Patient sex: F
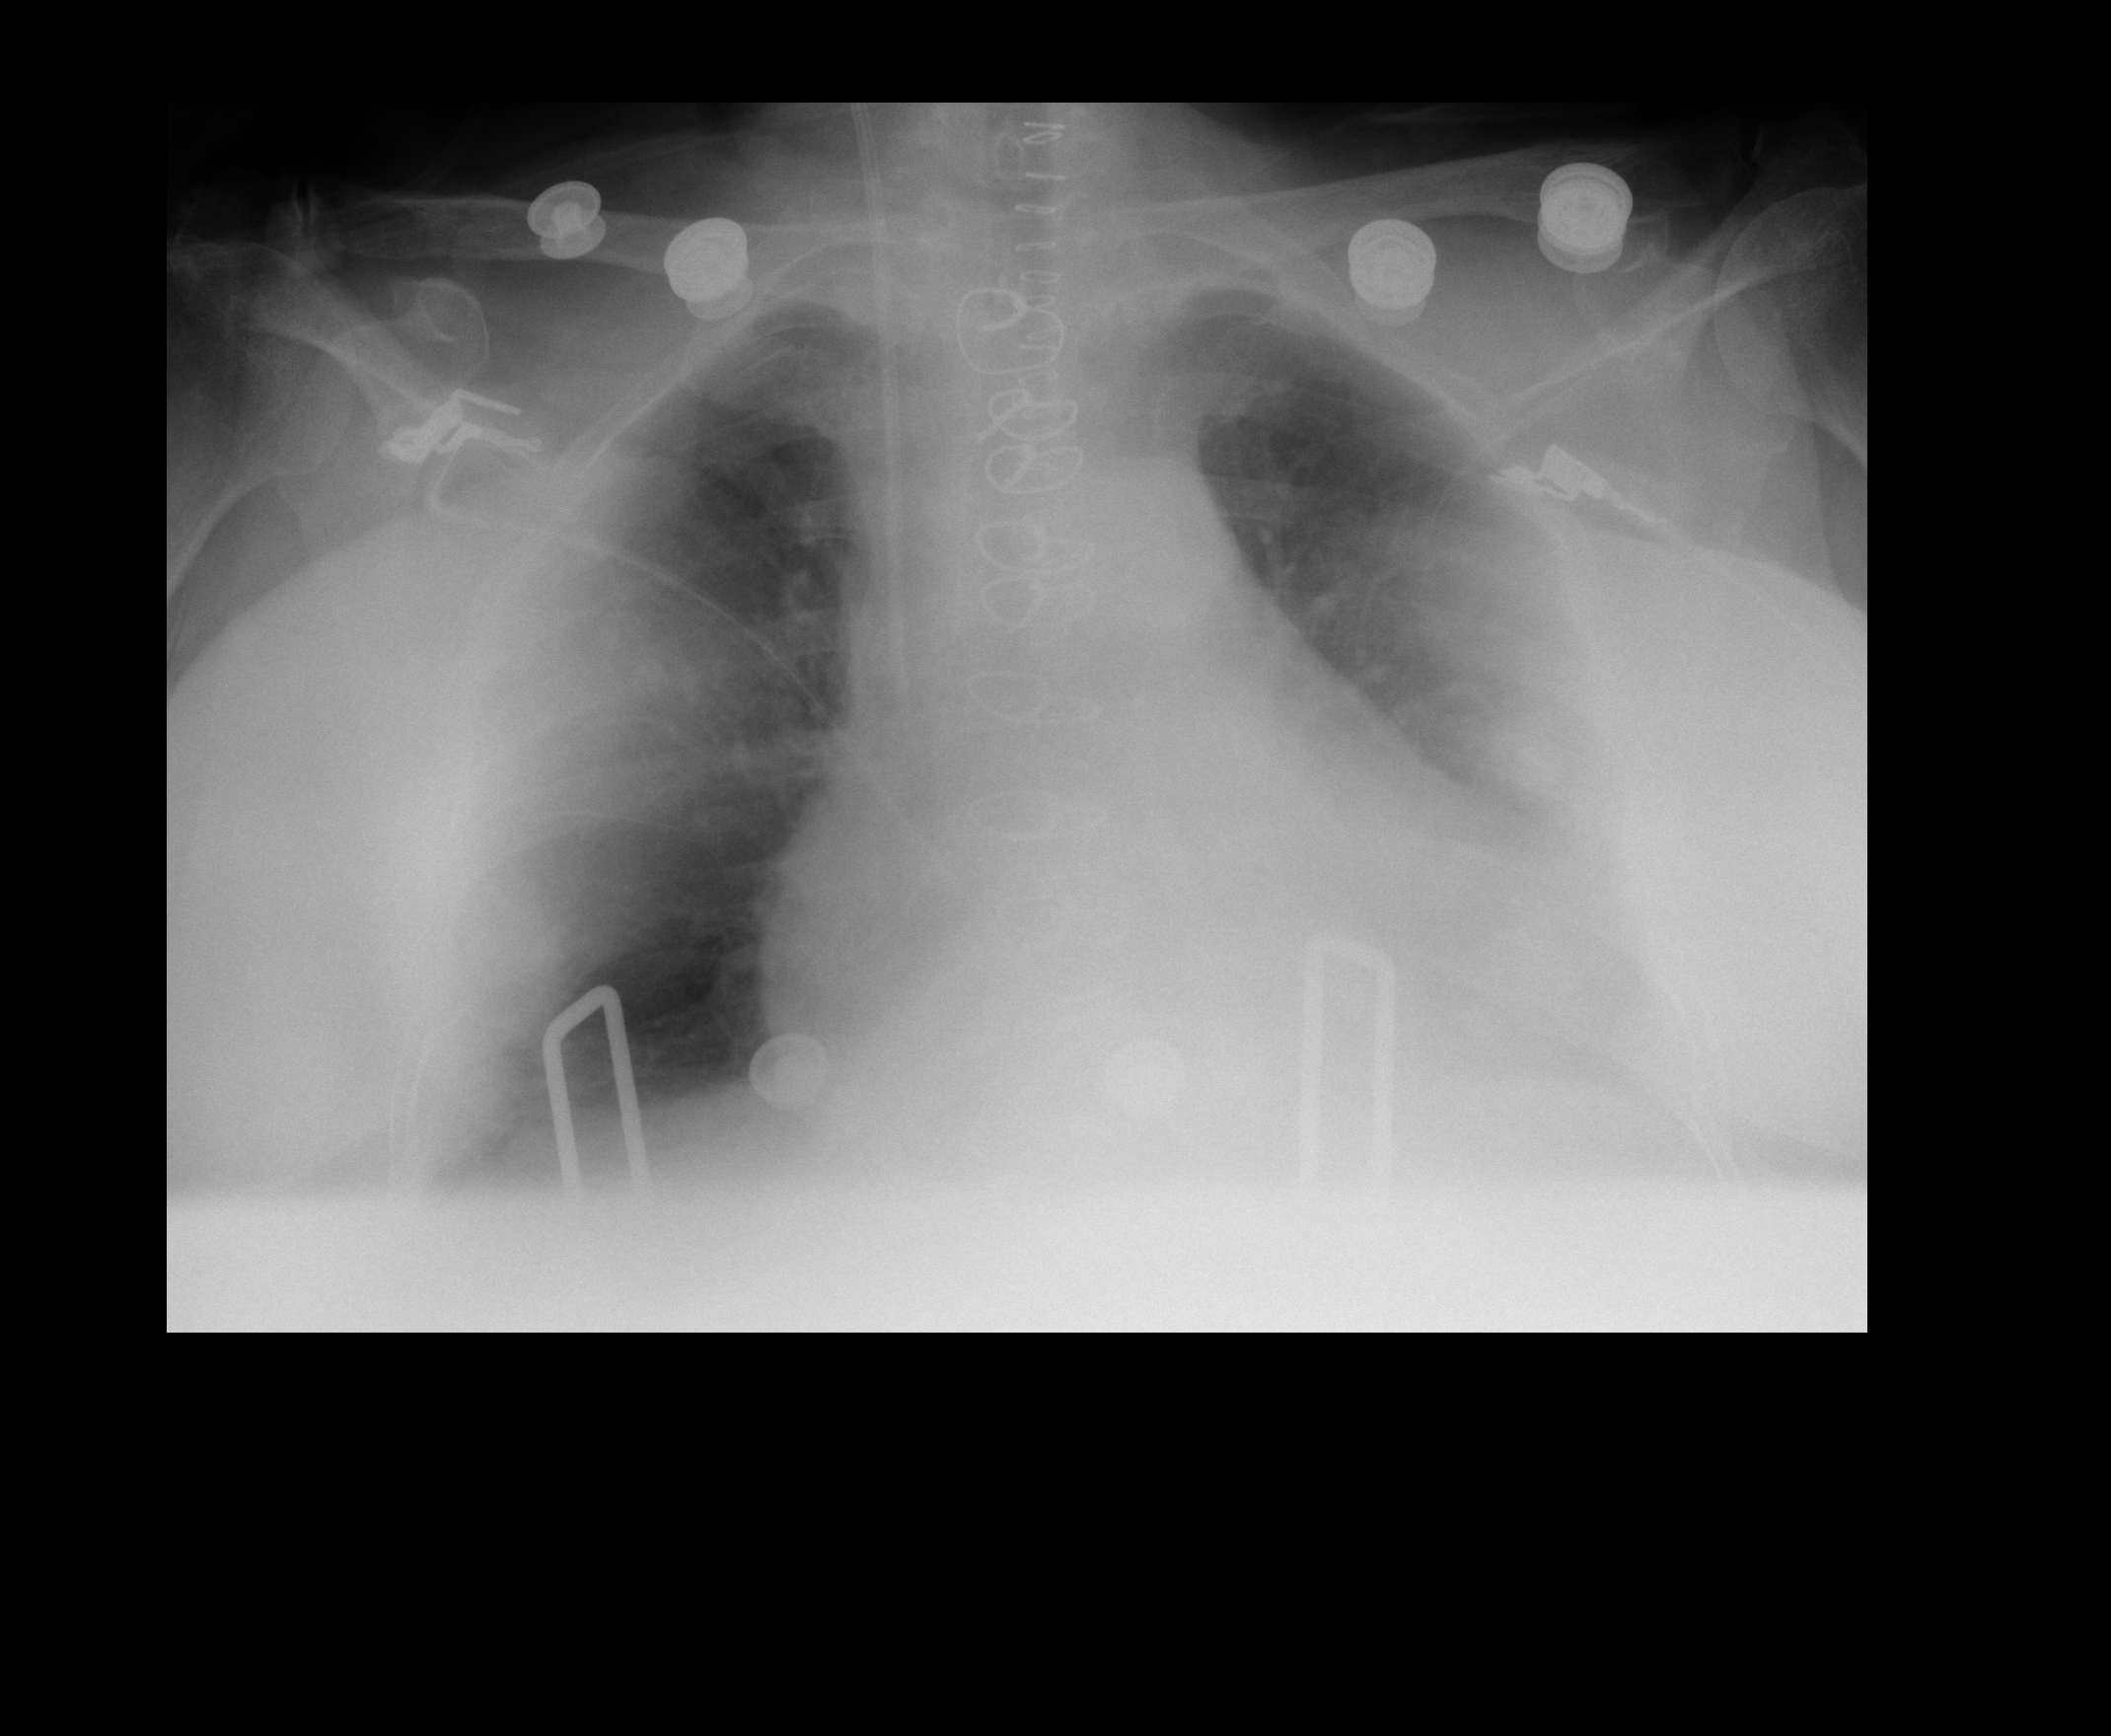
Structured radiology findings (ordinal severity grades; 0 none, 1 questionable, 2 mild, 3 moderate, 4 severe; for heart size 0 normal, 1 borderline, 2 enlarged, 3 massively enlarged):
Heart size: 2
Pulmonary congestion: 2
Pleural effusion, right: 1
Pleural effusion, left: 2
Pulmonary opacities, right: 0
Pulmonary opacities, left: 0
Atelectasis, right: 0
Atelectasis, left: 0